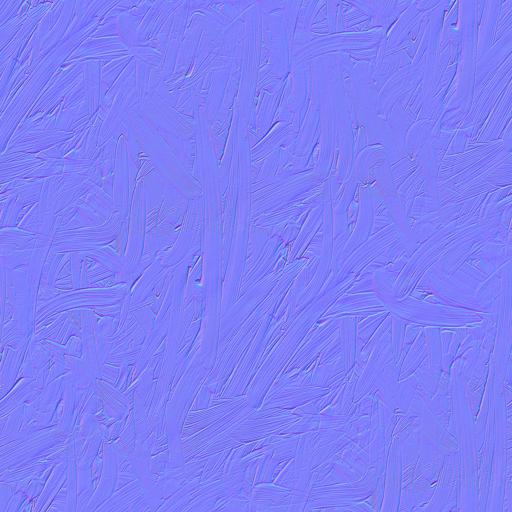
fingerprints imperfection imperfections smear smudge surface